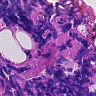
Metastatic tissue present: no